Question: So I am trying to grab information in JSON from my rails app with RestKit
My code to do so is like so:
'''
@implementation AppDelegate
- (BOOL)application:(UIApplication *)application didFinishLaunchingWithOptions:(NSDictionary *)launchOptions
{
//Initialise RestKit
NSURL *URL = [NSURL URLWithString:@"https://myapp.dev"];
AFHTTPClient* client = [[AFHTTPClient alloc] initWithBaseURL:URL];
//Enable Activity Indicator Spinner
[AFNetworkActivityIndicatorManager sharedManager].enabled = YES;
[client setDefaultHeader:@"Accept" value:RKMIMETypeJSON];
RKObjectManager *objectManager = [[RKObjectManager alloc] initWithHTTPClient:client];
RKObjectMapping *eventMapping = [RKObjectMapping mappingForClass:[Info class]];
[infoMapping addAttributeMappingsFromDictionary:@{
@"sample":@"sample",
@"sample_1":@"sample_1"
}];
RKResponseDescriptor *infoDescriptor = [RKResponseDescriptor responseDescriptorWithMapping:infoMapping
pathPattern:@"/info"
keyPath:nil
statusCodes:RKStatusCodeIndexSetForClass(RKStatusCodeClassSuccessful)];
[objectManager addResponseDescriptor:infoDescriptor];
}
'''
'''
- (void)loadInfo
{
RKObjectManager *objectManager = [RKObjectManager sharedManager];
[objectManager getObjectsAtPath:@"/info"
parameters:nil
success:^(RKObjectRequestOperation *operation, RKMappingResult *mappingResult) {
NSArray *info = [mappingResult array];
NSLog(@"Loaded info: %@", info);
_info = info;
} failure:^(RKObjectRequestOperation *operation, NSError *error) {
UIAlertView *alert = [[UIAlertView alloc] initWithTitle:@"Error getting into"
message:[error localizedDescription]
delegate:nil
cancelButtonTitle:@"OK"
otherButtonTitles:nil];
[alert show];
NSLog(@"Hit error: %@", error);
}];
}
'''
The problem is. On the log output, RestKit tells me it maps everything successfully. But then when I attempt to view the object with both the method to log in the view file and with the debugger using 'po' I get the following
'''
374 Finished performing object mapping. Results: {
"<null>" = "<Info: 0xa291b30>";
}
'''
I can't view the object and with breakpoints it shows up as:

I've been struggling with this for a few days and I'm not sure what else to try. Any help would be greatly appreciated
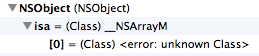
Answer: I ran into a similar problem. I'm not too sure why, but when I did the following it fixed it.
'''
- (void)loadInfo
{
RKObjectManager *objectManager = [RKObjectManager sharedManager];
[objectManager getObjectsAtPath:@"/info"
parameters:nil
success:^(RKObjectRequestOperation *operation, RKMappingResult *mappingResult) {
NSArray *info = [mappingResult array];
NSLog(@"Loaded info: %@", info);
_info = info;
} failure:^(RKObjectRequestOperation *operation, NSError *error) {
UIAlertView *alert = [[UIAlertView alloc] initWithTitle:@"Error getting into"
message:[error localizedDescription]
delegate:nil
cancelButtonTitle:@"OK"
otherButtonTitles:nil];
[alert show];
NSLog(@"Hit error: %@", error);
}];
}
- (BOOL)application:(UIApplication *)application didFinishLaunchingWithOptions:(NSDictionary *)launchOptions
{
//Initialise RestKit
NSURL *URL = [NSURL URLWithString:@"https://myapp.dev"];
AFHTTPClient* client = [[AFHTTPClient alloc] initWithBaseURL:URL];
//Enable Activity Indicator Spinner
[AFNetworkActivityIndicatorManager sharedManager].enabled = YES;
[client setDefaultHeader:@"Accept" value:RKMIMETypeJSON];
RKObjectManager *objectManager = [[RKObjectManager alloc] initWithHTTPClient:client];
RKObjectMapping *eventMapping = [RKObjectMapping mappingForClass:[Info class]];
[infoMapping addAttributeMappingsFromDictionary:@{
@"sample":@"sample",
@"sample_1":@"sample_1"
}];
RKResponseDescriptor *infoDescriptor = [RKResponseDescriptor responseDescriptorWithMapping:infoMapping
pathPattern:@"/info/:id"
keyPath:nil
statusCodes:RKStatusCodeIndexSetForClass(RKStatusCodeClassSuccessful)];
[objectManager addResponseDescriptor:infoDescriptor];
}
'''